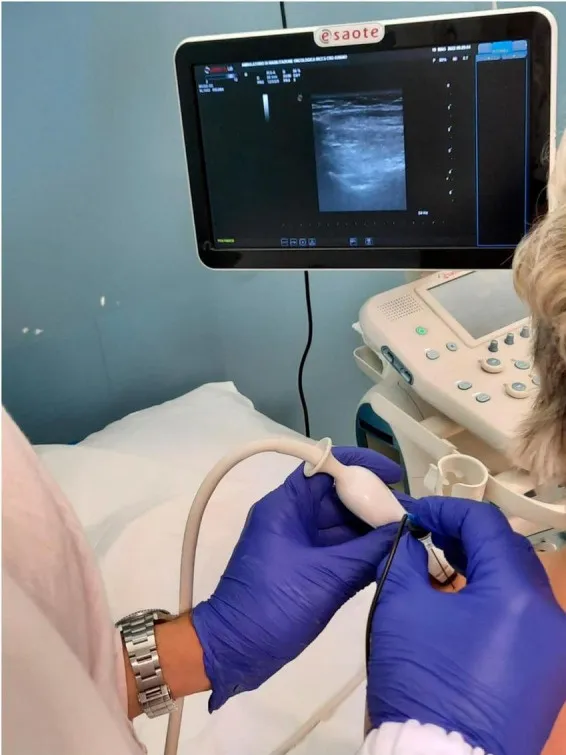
Performing pulsed radiofrequency treatment of the left suprascapular nerve (photograph obtained with the consent of the portrayed subject).
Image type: radiology (x_ray)